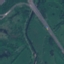
Land use / land cover class: Highway